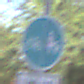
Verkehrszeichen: GetrennterRadUndGehwegRadwegLinks
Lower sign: BesondereFahrzeugeUndTransportgueter8
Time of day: Midday
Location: Roofed (Underpass)
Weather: Clear
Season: NotSpecified
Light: Natural